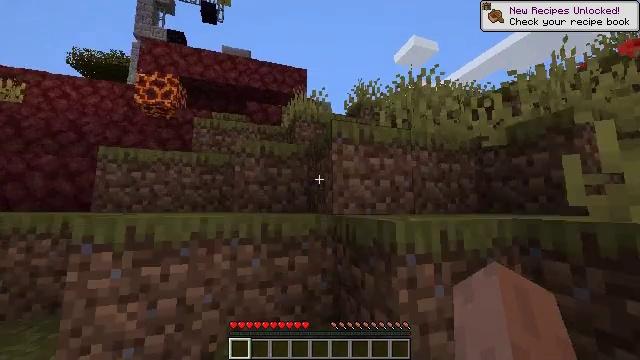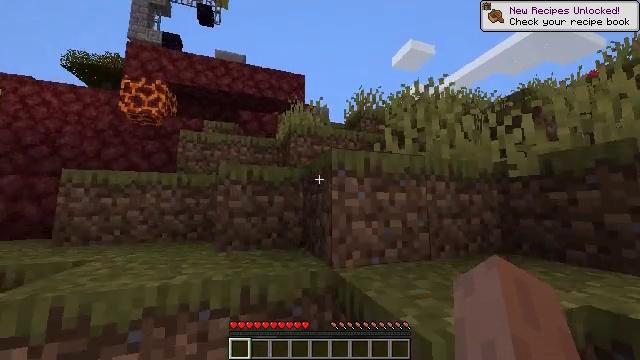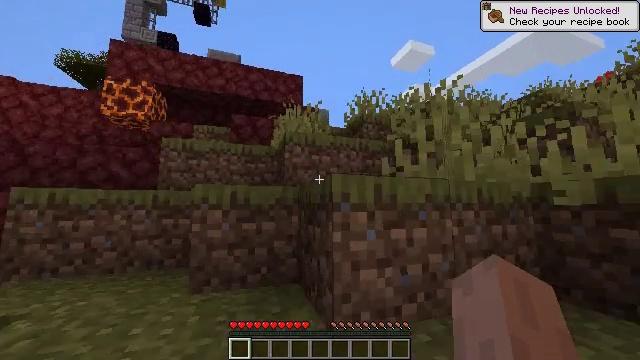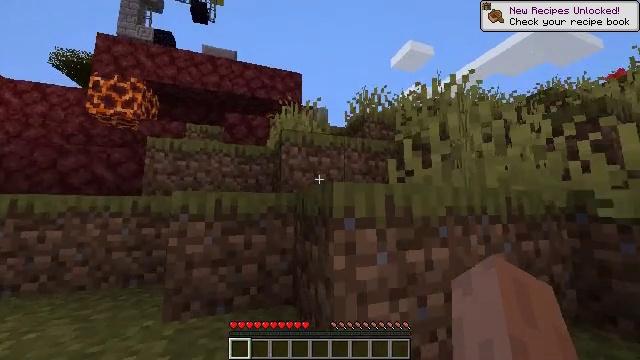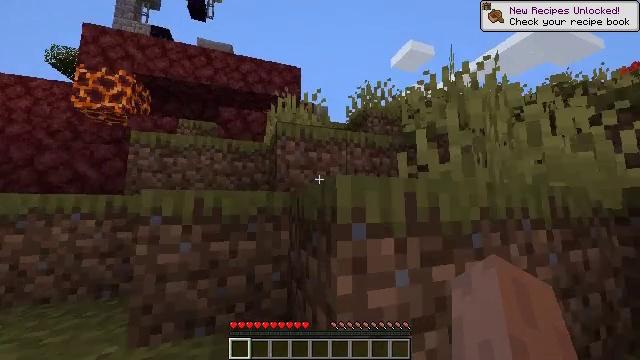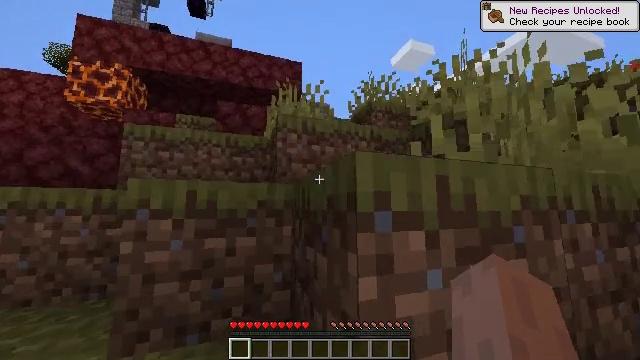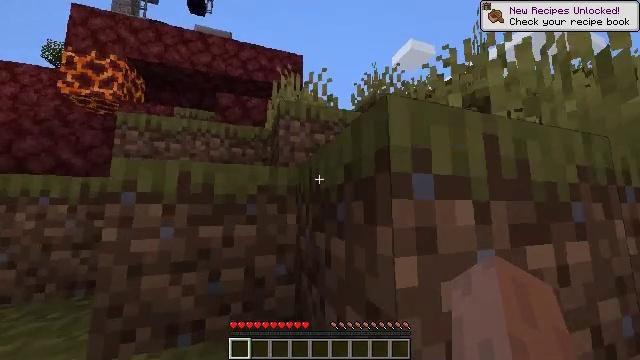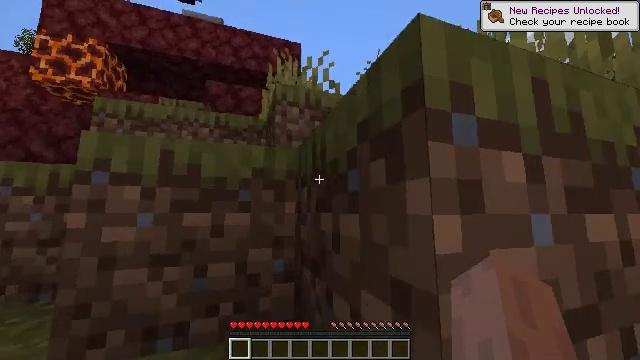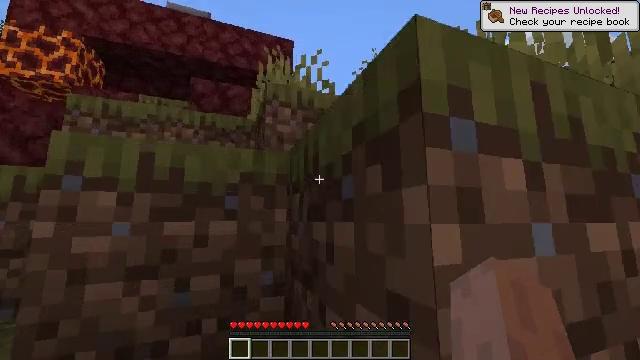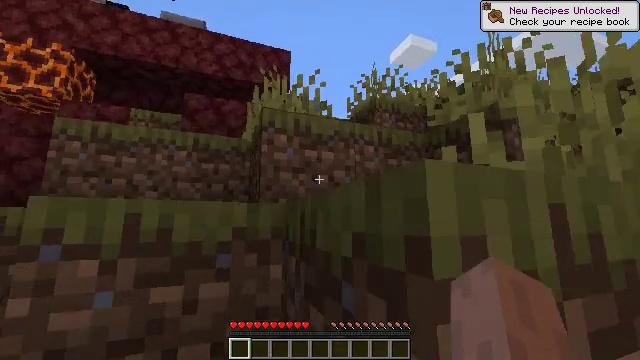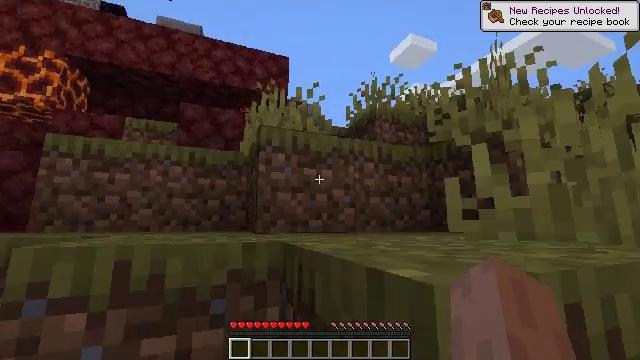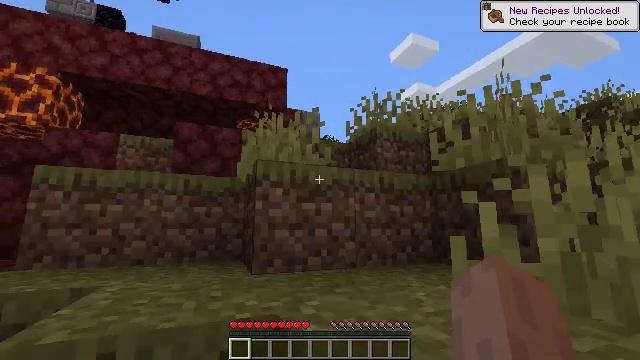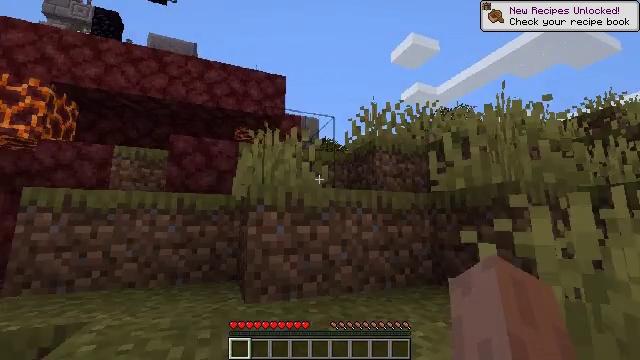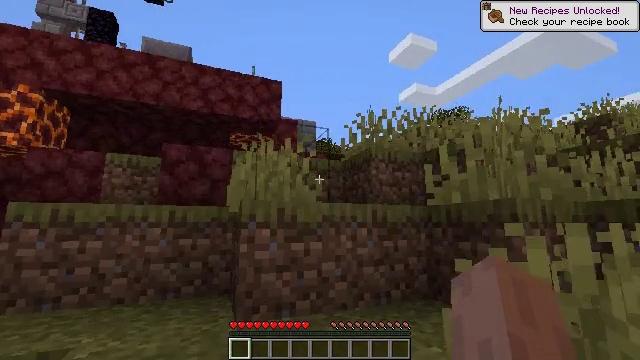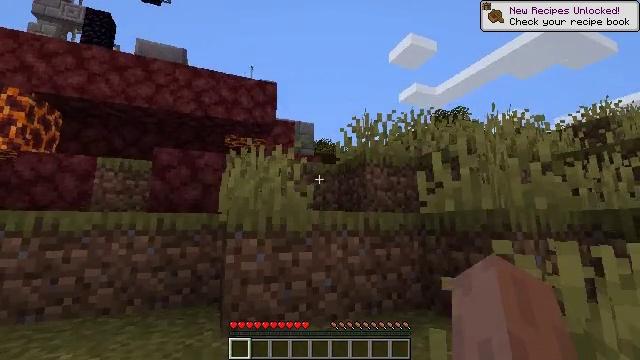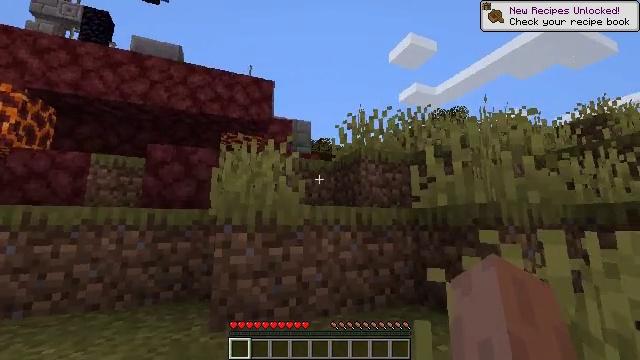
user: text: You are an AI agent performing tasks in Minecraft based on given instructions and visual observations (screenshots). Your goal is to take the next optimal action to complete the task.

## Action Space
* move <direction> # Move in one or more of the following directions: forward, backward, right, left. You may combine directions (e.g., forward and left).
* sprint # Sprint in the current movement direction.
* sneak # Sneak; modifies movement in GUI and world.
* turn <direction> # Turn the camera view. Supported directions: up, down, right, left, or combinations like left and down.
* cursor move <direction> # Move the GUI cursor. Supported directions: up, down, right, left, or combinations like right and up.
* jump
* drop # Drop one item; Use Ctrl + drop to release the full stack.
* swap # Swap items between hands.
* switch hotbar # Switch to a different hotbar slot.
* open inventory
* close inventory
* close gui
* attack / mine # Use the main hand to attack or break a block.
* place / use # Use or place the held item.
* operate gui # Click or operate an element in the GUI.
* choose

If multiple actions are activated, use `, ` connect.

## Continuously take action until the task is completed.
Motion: motion action
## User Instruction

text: Collect oak log for crafting.
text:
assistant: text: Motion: move forward, sprint, jump
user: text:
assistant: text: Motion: move forward, sprint, jump
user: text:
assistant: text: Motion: move forward, sprint, jump
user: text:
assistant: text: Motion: move forward, sprint, jump
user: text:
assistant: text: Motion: move forward, sprint, jump
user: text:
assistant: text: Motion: move forward, sprint, jump
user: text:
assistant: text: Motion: move forward, sprint, jump
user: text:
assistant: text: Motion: move forward, sprint, turn right and up, jump
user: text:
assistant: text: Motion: move forward, sprint, jump
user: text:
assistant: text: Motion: move forward, sprint, jump
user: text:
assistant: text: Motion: move forward, sprint, jump
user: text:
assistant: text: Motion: move forward, sprint, jump
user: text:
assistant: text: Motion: move forward and move right, sprint, jump
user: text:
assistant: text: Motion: move forward and move right, sprint, jump
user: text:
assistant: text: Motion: move forward and move right, sprint, jump
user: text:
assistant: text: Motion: move forward and move right, sprint, turn down, jump
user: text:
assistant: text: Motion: move forward and move right, sprint, turn down, jump
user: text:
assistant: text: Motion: move forward and move right, sprint, turn left and down, jump
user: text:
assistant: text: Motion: move forward and move right, sprint, turn left and down, jump
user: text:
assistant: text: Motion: move forward, sprint, turn left and down, jump
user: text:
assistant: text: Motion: move forward, sprint, turn left and down, jump
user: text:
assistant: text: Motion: move forward, sprint, jump
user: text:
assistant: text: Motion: move forward, sprint, jump
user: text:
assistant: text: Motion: move forward, sprint, jump
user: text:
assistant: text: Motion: move forward, sprint, turn right and up, jump
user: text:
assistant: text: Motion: move forward, sprint, turn right, jump
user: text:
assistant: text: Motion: move forward, sprint, turn right, jump
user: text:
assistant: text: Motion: move forward, sprint, jump
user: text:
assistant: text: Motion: move forward, sprint, jump
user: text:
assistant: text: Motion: move forward, sprint, jump